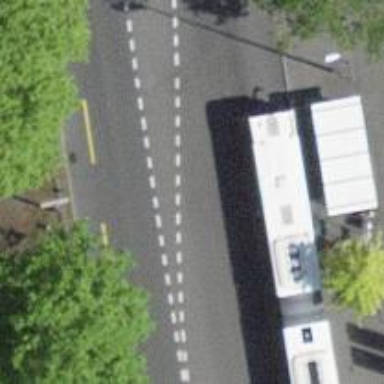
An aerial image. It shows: Public transport stop position.